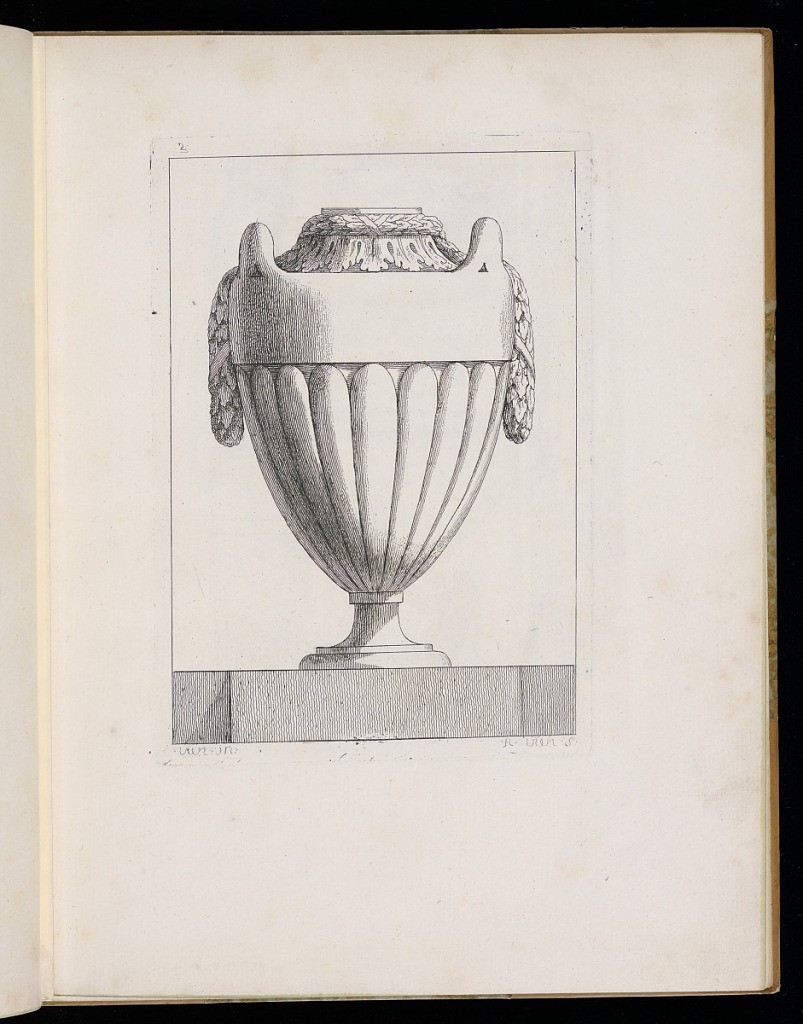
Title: Ornamental Vase Design
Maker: Joseph Marie Vien, French, 1716–1809
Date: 1760
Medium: Etching on laid paper
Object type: Print
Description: Vase with gadrooning. The vase has a pattern of acanthus leaves around its neck, and a festoon that drapes from the lip of the vase over the sides. The vase is elevated on a base that extends to edge of the image. The plate is signed and numbered.